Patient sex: M
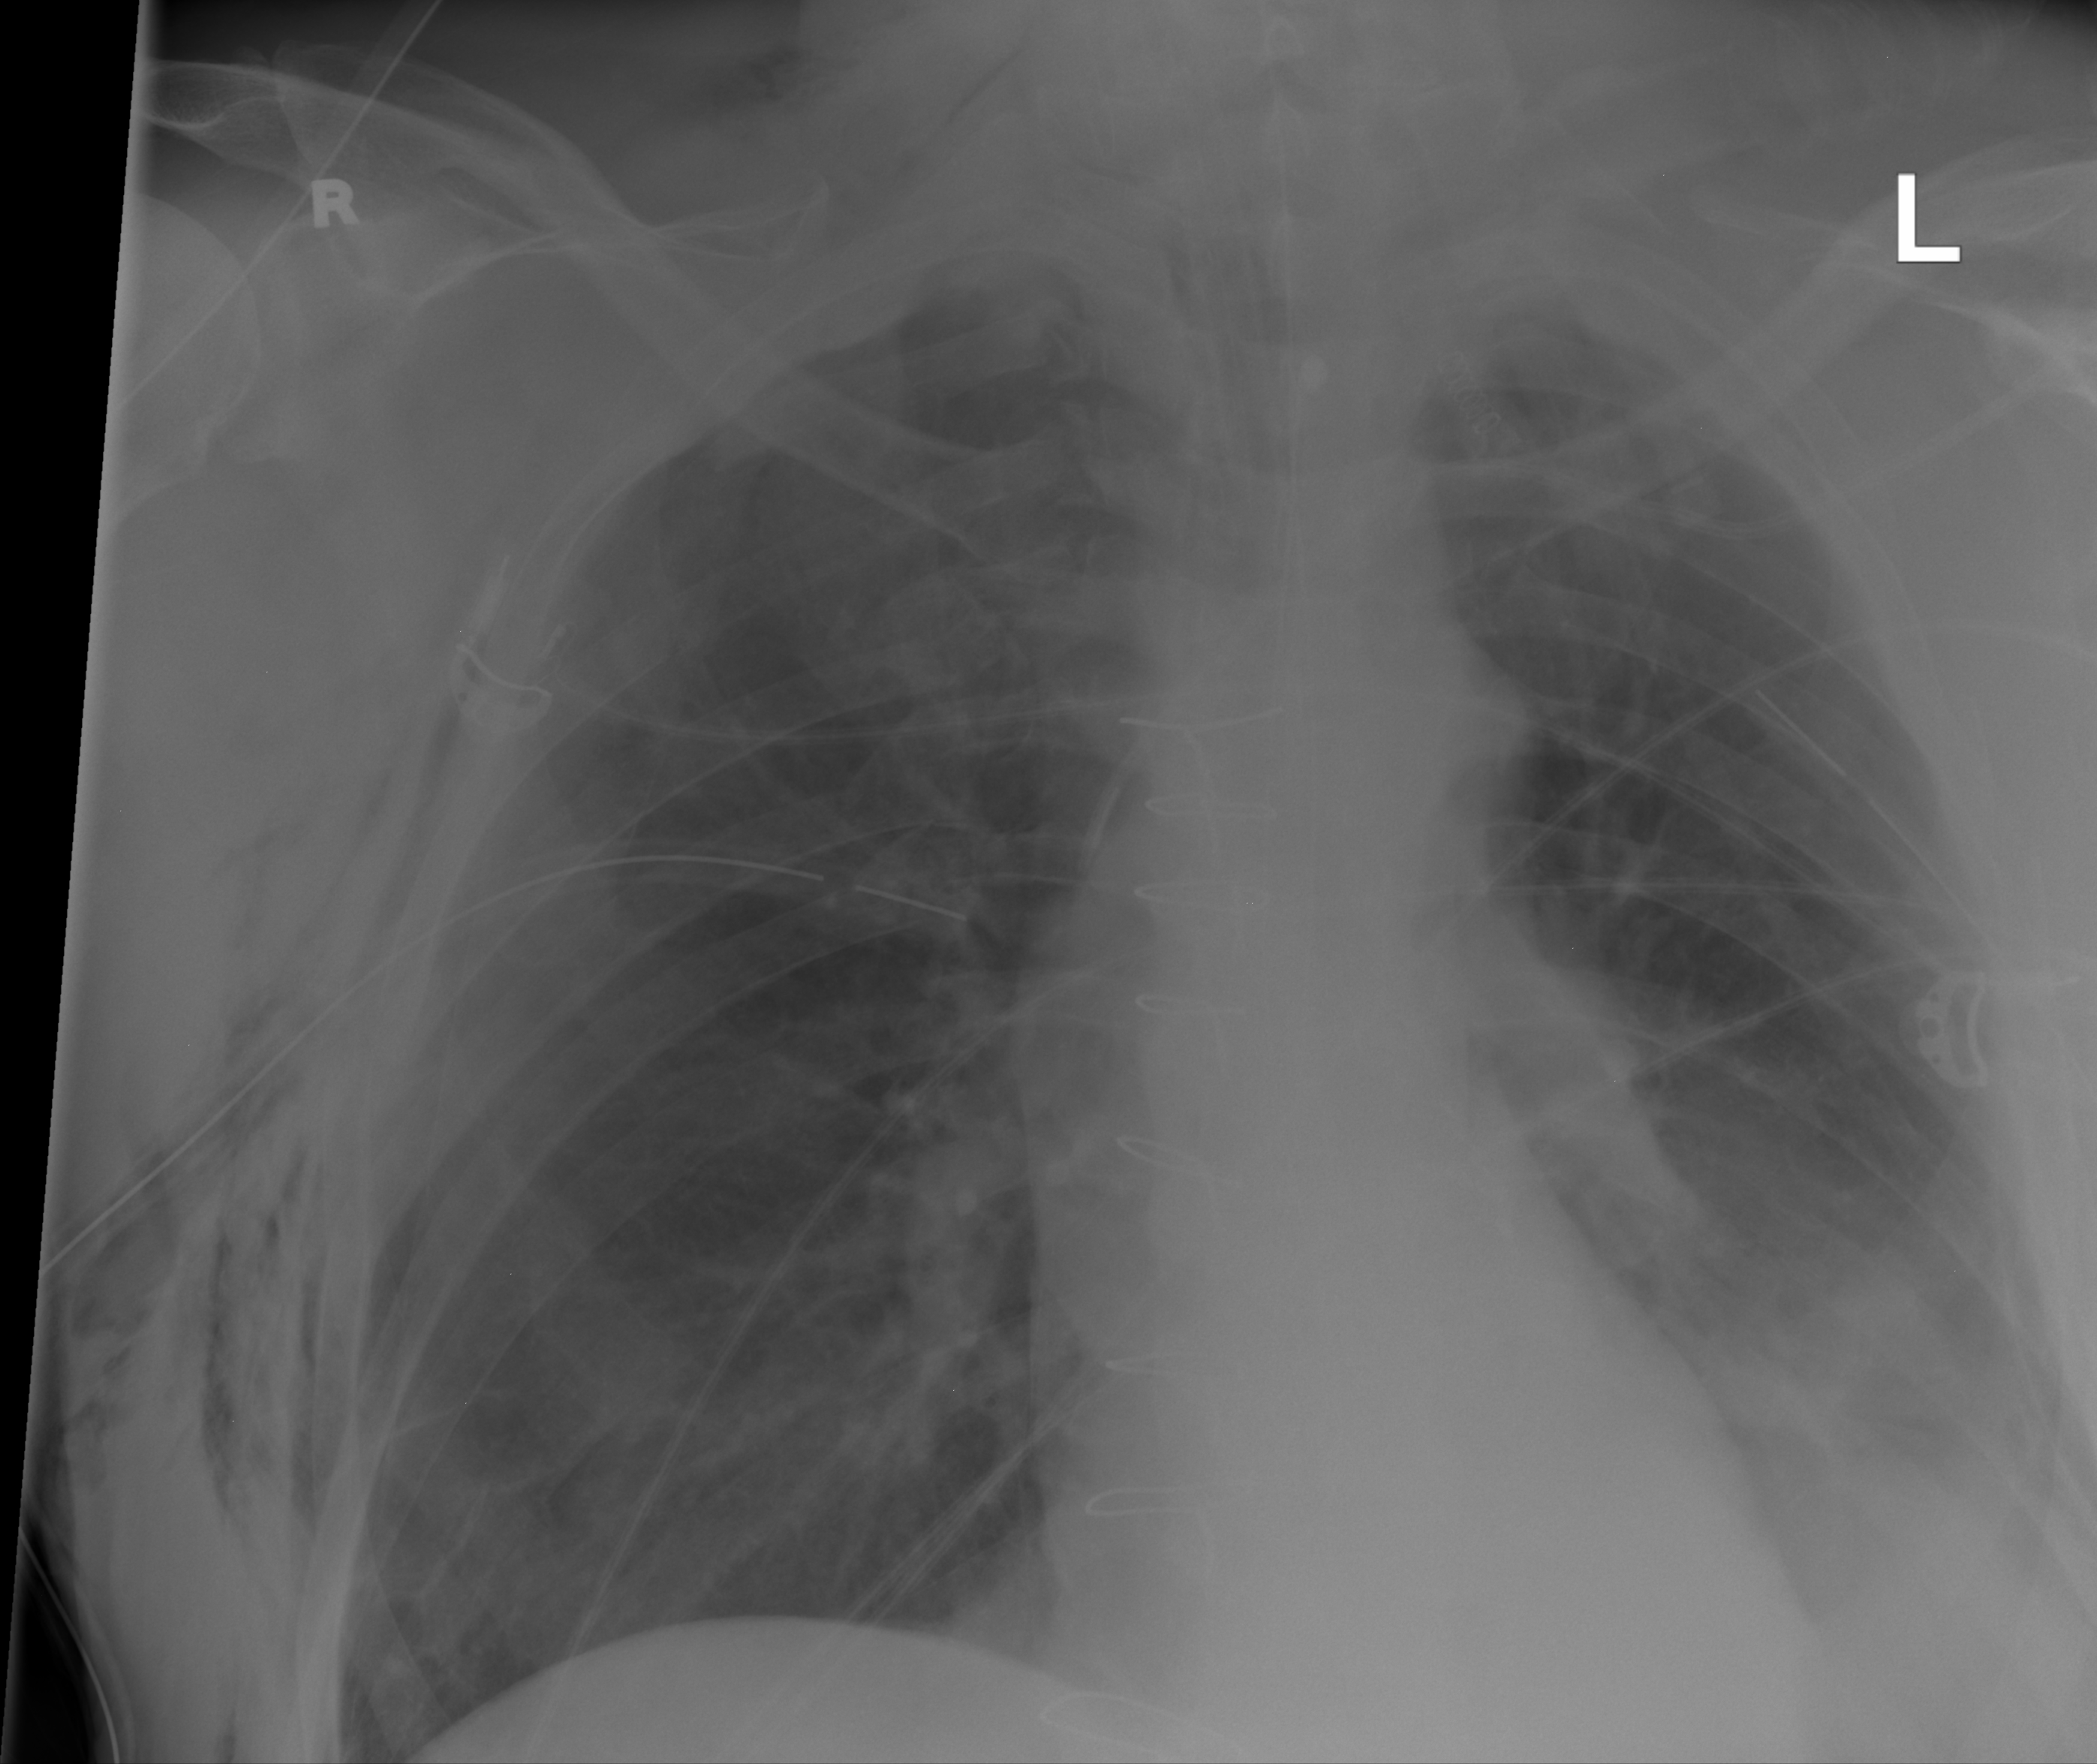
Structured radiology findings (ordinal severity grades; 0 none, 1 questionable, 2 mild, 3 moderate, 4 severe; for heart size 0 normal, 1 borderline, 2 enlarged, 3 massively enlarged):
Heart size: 0
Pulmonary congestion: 0
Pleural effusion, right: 0
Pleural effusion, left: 2
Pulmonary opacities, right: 0
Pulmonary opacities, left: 0
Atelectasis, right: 2
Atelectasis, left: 3